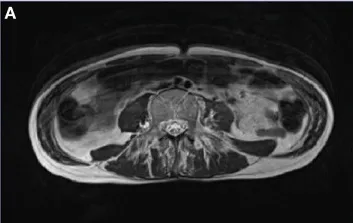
(A) T2 abdominal MRI revealing left psoas and bilateral paravertebral muscles edema and fatty substitution.
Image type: radiology (mri)